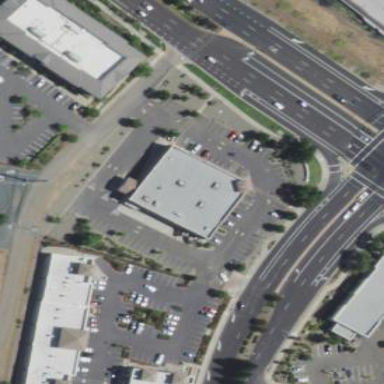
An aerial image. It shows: Retail building.